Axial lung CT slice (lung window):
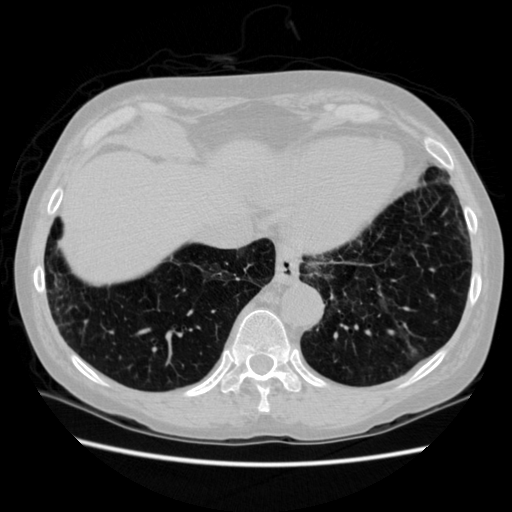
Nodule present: no